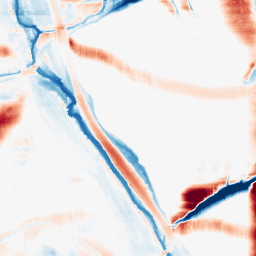
Category: morphological
Decomposition family: morphological_rect
Decomposition parameters: operation: average
width: 50
height: 20
Upsampling method: quadratic
Upsampling parameters: scale: 2
Upsampling scale: 2